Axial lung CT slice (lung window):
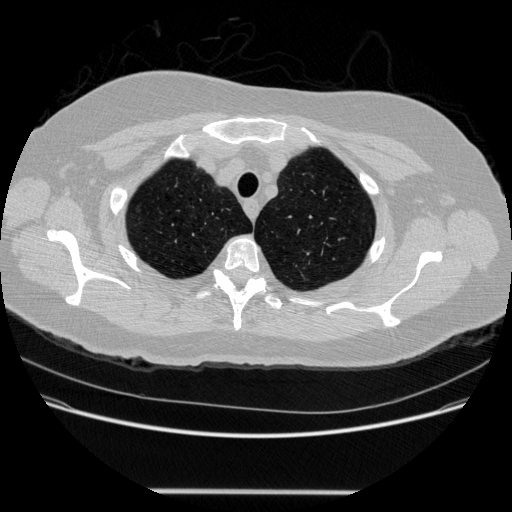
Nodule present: no